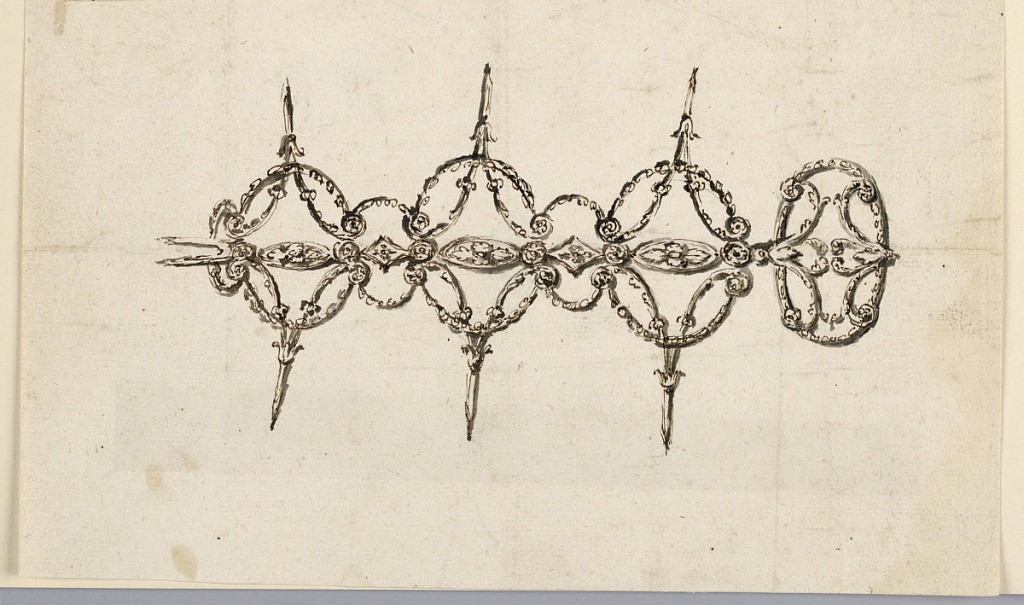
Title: Design for a Bracelet
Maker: Giuseppe Bernardino Bison, Italian, 1762 - 1844
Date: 1830–40
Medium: Pen and ink, brush and sepia wash on paper
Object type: Drawing
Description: Horizontal rectangle. Three parts, each consisting of lozenges, formed by long stems from which leaf volutes spring. The volutes of each side are connected by festoons, and the neighboring volutes of the different parts are connected by smaller festoons. The center of the parts and the connections consist of a chain formed by alternating ovals and lozenges connected by disks. The clasp is an oval garland with two palmettes.